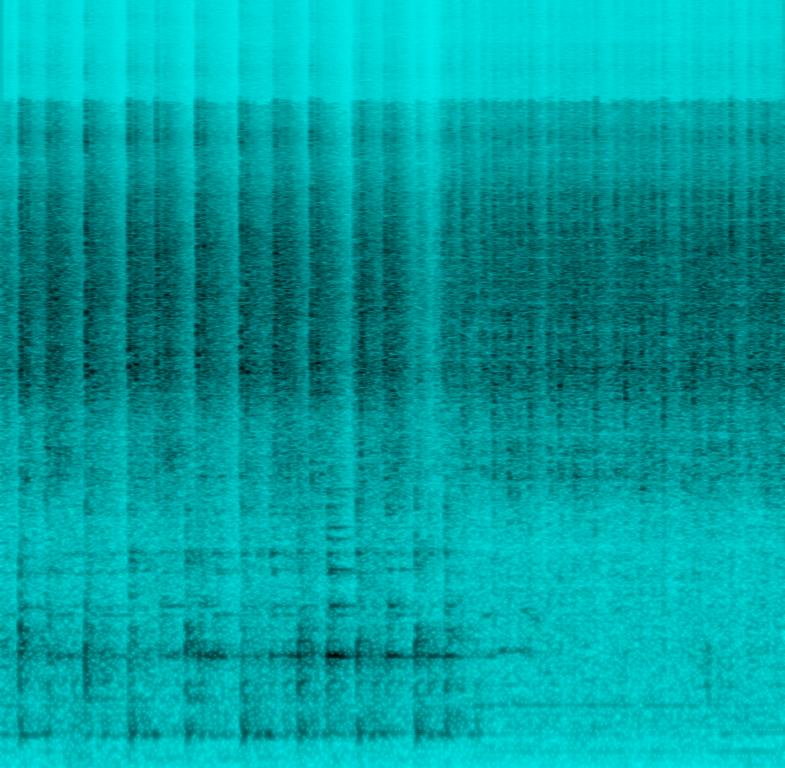
This music is a lively instrumental using a maracas. The tempo is fast with a bongos accompaniment . The music is a duel between the two hand percussion. It is lively, vigorous and vibrant.